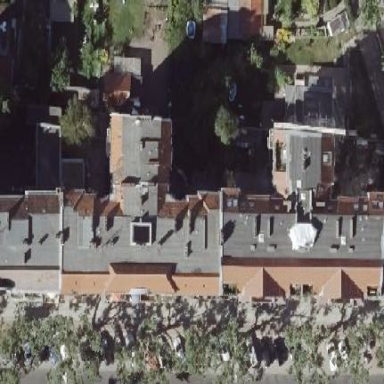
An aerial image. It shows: Residential building with unique double saltbox roof shape.